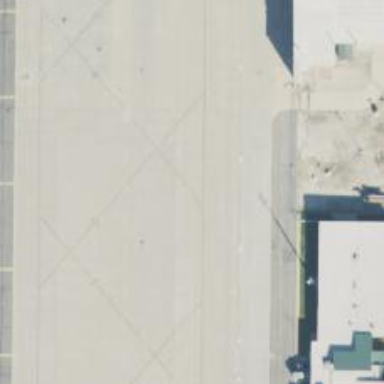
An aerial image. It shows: View of taxiway at the airport.